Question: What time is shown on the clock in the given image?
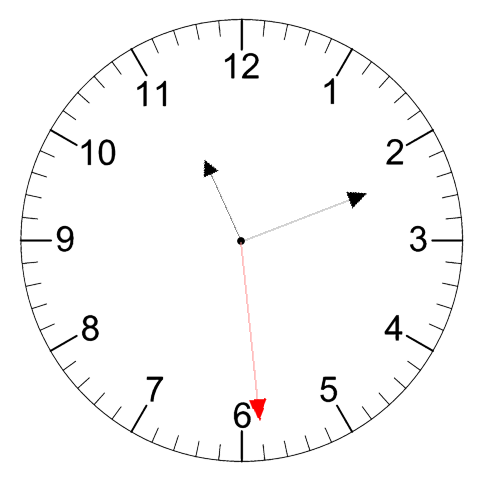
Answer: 11:11:29